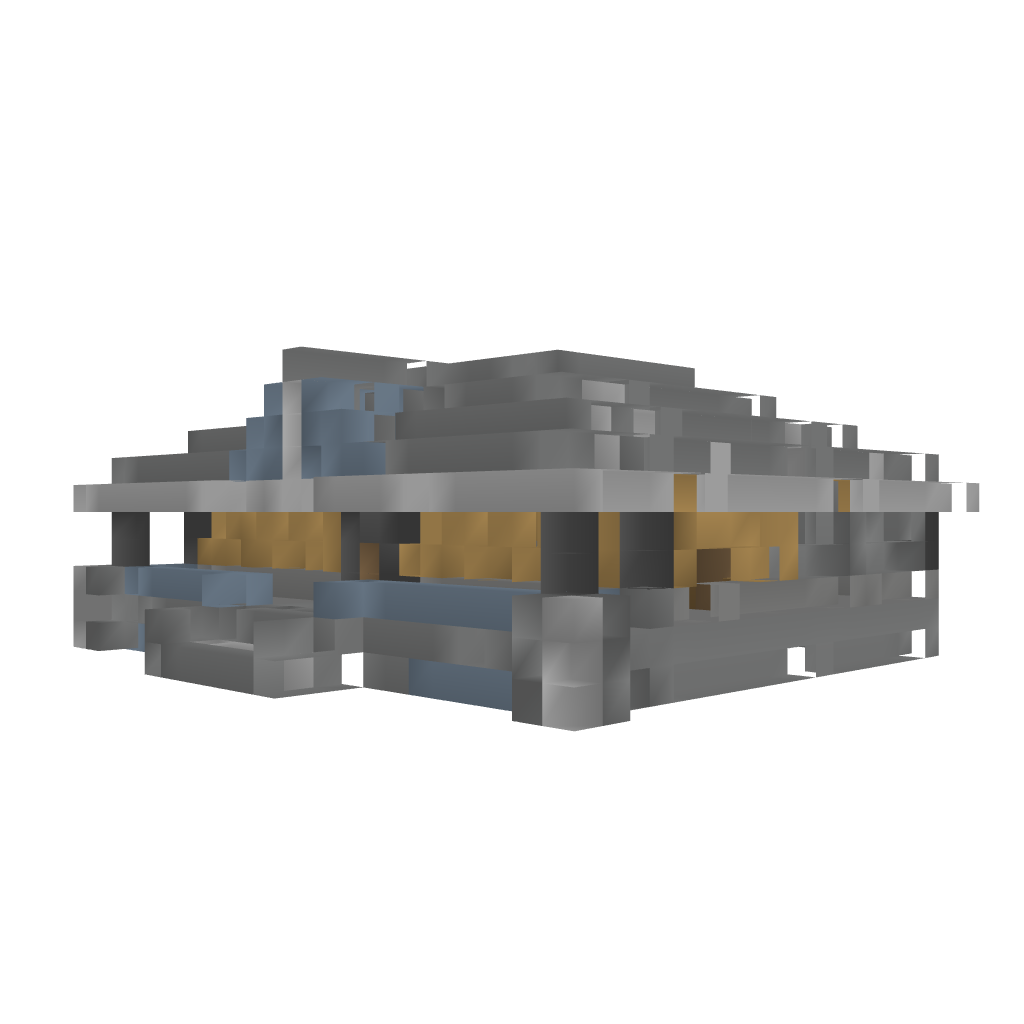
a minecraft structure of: Server Bank